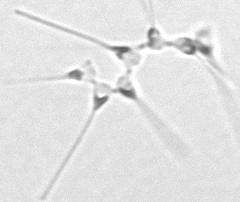
Label: Asterionellopsis_glacialis